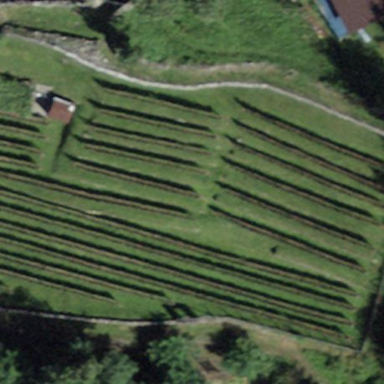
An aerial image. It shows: Vineyard.